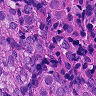
Metastatic tissue present: yes